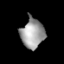
Tissue: lung
Cell type: Epithelial cells
Senescence score: 0.1919
Nuclear area (px): 674
Mean DAPI intensity: 158.377